Question: I have an android webapp and its using a different format from the other webview clients I've been using. However, it doesn't execute javascript which is needed for the file upload button. The default chrome browser can handle the uploads but the previous webview clients cannot, Thats why I chose to use this project.
I will give you the whole MainAvivity.java file.
'''
import android.Manifest;
import android.annotation.SuppressLint;
import android.annotation.TargetApi;
import android.app.Activity;
import android.app.ActivityManager;
import android.app.Notification;
import android.app.NotificationManager;
import android.app.PendingIntent;
import android.content.ActivityNotFoundException;
import android.content.Context;
import android.content.Intent;
import android.content.pm.PackageManager;
import android.content.res.Configuration;
import android.graphics.Bitmap;
import android.graphics.BitmapFactory;
import android.media.RingtoneManager;
import android.net.Uri;
import android.os.Build;
import android.os.Environment;
import android.os.Handler;
import android.provider.MediaStore;
import android.provider.Settings;
import android.support.annotation.NonNull;
import android.support.v4.app.ActivityCompat;
import android.support.v4.content.ContextCompat;
import android.support.v7.app.AppCompatActivity;
import android.os.Bundle;
import android.support.v7.app.NotificationCompat;
import android.util.Log;
import android.view.KeyEvent;
import android.view.View;
import android.view.WindowManager;
import android.webkit.CookieManager;
import android.webkit.ValueCallback;
import android.webkit.WebChromeClient;
import android.webkit.WebResourceError;
import android.webkit.WebResourceRequest;
import android.webkit.WebSettings;
import android.webkit.WebView;
import android.webkit.WebViewClient;
import android.widget.ProgressBar;
import android.widget.TextView;
import android.widget.Toast;
import java.io.File;
import java.io.IOException;
import java.math.BigInteger;
import java.security.SecureRandom;
import java.text.SimpleDateFormat;
import java.util.Date;
public class MainActivity extends AppCompatActivity {
//Permission variables
static boolean ASWP_JSCRIPT = true; //enable JavaScript for webview
static boolean ASWP_FUPLOAD = true; //upload file from webview
static boolean ASWP_CAMUPLOAD = true; //enable upload from camera for photos
static boolean ASWP_MULFILE = false; //upload multiple files in webview
static boolean ASWP_LOCATION = true; //track GPS locations
static boolean ASWP_RATINGS = true; //show ratings dialog; auto configured, edit method get_rating() for customizations
static boolean ASWP_PBAR = true; //show progress bar in app
static boolean ASWP_ZOOM = false; //zoom in webview
static boolean ASWP_SFORM = false; //save form cache and auto-fill information
static boolean ASWP_OFFLINE = true; //whether the loading webpages are offline or online
static boolean ASWP_EXTURL = true; //open external url with default browser instead of app webview
//Configuration variables
private static String ASWV_URL = "http://example.com"; //complete URL of your website or webpage
private static String ASWV_F_TYPE = "*/*"; //to upload any file type using "*/*"; check file type references for more
public static String ASWV_HOST = aswm_host(ASWV_URL);
//Careful with these variable names if altering
WebView asw_view;
ProgressBar asw_progress;
TextView asw_loading_text;
NotificationManager asw_notification;
Notification asw_notification_new;
private String asw_cam_message;
private ValueCallback<Uri> asw_file_message;
private ValueCallback<Uri[]> asw_file_path;
private final static int asw_file_req = 1;
private final static int loc_perm = 1;
private final static int file_perm = 2;
private SecureRandom random = new SecureRandom();
private static final String TAG = MainActivity.class.getSimpleName();
@Override
protected void onActivityResult(int requestCode, int resultCode, Intent intent) {
super.onActivityResult(requestCode, resultCode, intent);
if (Build.VERSION.SDK_INT >= 21) {
getWindow().addFlags(WindowManager.LayoutParams.FLAG_DRAWS_SYSTEM_BAR_BACKGROUNDS);
getWindow().setStatusBarColor(getResources().getColor(R.color.colorPrimary));
Uri[] results = null;
if (resultCode == Activity.RESULT_OK) {
if (requestCode == asw_file_req) {
if (null == asw_file_path) {
return;
}
if (intent == null) {
if (asw_cam_message != null) {
results = new Uri[]{Uri.parse(asw_cam_message)};
}
} else {
String dataString = intent.getDataString();
if (dataString != null) {
results = new Uri[]{ Uri.parse(dataString) };
}
}
}
}
asw_file_path.onReceiveValue(results);
asw_file_path = null;
} else {
if (requestCode == asw_file_req) {
if (null == asw_file_message) return;
Uri result = intent == null || resultCode != RESULT_OK ? null : intent.getData();
asw_file_message.onReceiveValue(result);
asw_file_message = null;
}
}
}
@SuppressLint({"SetJavaScriptEnabled", "WrongViewCast"})
@Override
protected void onCreate(Bundle savedInstanceState) {
super.onCreate(savedInstanceState);
setContentView(R.layout.activity_main);
if (ASWP_PBAR) {
asw_progress = (ProgressBar) findViewById(R.id.msw_progress);
} else {
findViewById(R.id.msw_progress).setVisibility(View.GONE);
}
asw_loading_text = (TextView) findViewById(R.id.msw_loading_text);
Handler handler = new Handler();
//Launching app rating request
if (ASWP_RATINGS) {
handler.postDelayed(new Runnable() { public void run() { get_rating(); }}, 1000 * 60); //running request after few moments
}
//Getting basic device information
get_info();
//Getting GPS location of device if given permission
get_location();
asw_view = (WebView) findViewById(R.id.msw_view);
//Webview settings; defaults are customized for best performance
WebSettings webSettings = asw_view.getSettings();
if(!ASWP_OFFLINE){
webSettings.setJavaScriptEnabled(ASWP_JSCRIPT);
}
webSettings.setSaveFormData(ASWP_SFORM);
webSettings.setSupportZoom(ASWP_ZOOM);
webSettings.setGeolocationEnabled(ASWP_LOCATION);
webSettings.setAllowFileAccess(true);
webSettings.setAllowFileAccessFromFileURLs(true);
webSettings.setAllowUniversalAccessFromFileURLs(true);
webSettings.setUseWideViewPort(true);
webSettings.setDomStorageEnabled(true);
webSettings.setLayoutAlgorithm(WebSettings.LayoutAlgorithm.NARROW_COLUMNS);
if (Build.VERSION.SDK_INT >= 21) {
getWindow().addFlags(WindowManager.LayoutParams.FLAG_DRAWS_SYSTEM_BAR_BACKGROUNDS);
getWindow().setStatusBarColor(getResources().getColor(R.color.colorPrimaryDark));
asw_view.setLayerType(View.LAYER_TYPE_HARDWARE, null);
webSettings.setMixedContentMode(WebSettings.MIXED_CONTENT_ALWAYS_ALLOW);
} else if (Build.VERSION.SDK_INT >= 19) {
asw_view.setLayerType(View.LAYER_TYPE_HARDWARE, null);
} else if (Build.VERSION.SDK_INT >= 16 && Build.VERSION.SDK_INT < 19) {
asw_view.requestFocus();
asw_view.setLayerType(View.LAYER_TYPE_SOFTWARE, null);
}
asw_view.setVerticalScrollBarEnabled(false);
asw_view.setWebViewClient(new Callback());
//Rendering the default URL
aswm_view(ASWV_URL, false);
asw_view.setWebChromeClient(new WebChromeClient() {
//Handling input[type="file"] requests for android API 16+
public void openFileChooser(ValueCallback<Uri> uploadMsg, String acceptType, String capture){
if(ASWP_FUPLOAD) {
asw_file_message = uploadMsg;
Intent i = new Intent(Intent.ACTION_GET_CONTENT);
i.addCategory(Intent.CATEGORY_OPENABLE);
i.setType(ASWV_F_TYPE);
startActivityForResult(Intent.createChooser(i, "File Chooser"), asw_file_req);
}
}
//Handling input[type="file"] requests for android API 21+
public boolean onShowFileChooser(WebView webView, ValueCallback<Uri[]> filePathCallback,WebChromeClient.FileChooserParams fileChooserParams){
get_file();
if(ASWP_FUPLOAD) {
if (asw_file_path != null) {
asw_file_path.onReceiveValue(null);
}
asw_file_path = filePathCallback;
Intent contentSelectionIntent = new Intent(Intent.ACTION_GET_CONTENT);
contentSelectionIntent.addCategory(Intent.CATEGORY_OPENABLE);
contentSelectionIntent.setType(ASWV_F_TYPE);
Intent[] intentArray;
if (ASWP_CAMUPLOAD) {
Intent takePictureIntent = new Intent(MediaStore.ACTION_IMAGE_CAPTURE);
if (takePictureIntent.resolveActivity(MainActivity.this.getPackageManager()) != null) {
File photoFile = null;
try {
photoFile = create_image();
takePictureIntent.putExtra("PhotoPath", asw_cam_message);
} catch (IOException ex) {
Log.e(TAG, "Image file creation failed", ex);
}
if (photoFile != null) {
asw_cam_message = "file:" + photoFile.getAbsolutePath();
takePictureIntent.putExtra(MediaStore.EXTRA_OUTPUT, Uri.fromFile(photoFile));
} else {
takePictureIntent = null;
}
}
if (takePictureIntent != null) {
intentArray = new Intent[]{takePictureIntent};
} else {
intentArray = new Intent[0];
}
} else {
intentArray = new Intent[0];
}
Intent chooserIntent = new Intent(Intent.ACTION_CHOOSER);
chooserIntent.putExtra(Intent.EXTRA_INTENT, contentSelectionIntent);
chooserIntent.putExtra(Intent.EXTRA_TITLE, "File Chooser");
chooserIntent.putExtra(Intent.EXTRA_INITIAL_INTENTS, intentArray);
startActivityForResult(chooserIntent, asw_file_req);
}
return true;
}
//Getting webview rendering progress
@Override
public void onProgressChanged(WebView view, int p) {
if (ASWP_PBAR) {
asw_progress.setProgress(p);
if (p == 100) {
asw_progress.setProgress(0);
}
}
}
});
if (getIntent().getData() != null) {
String path = getIntent().getDataString();
/*
If you want to check or use specific directories or schemes or hosts
Uri data = getIntent().getData();
String scheme = data.getScheme();
String host = data.getHost();
List<String> pr = data.getPathSegments();
String param1 = pr.get(0);
*/
aswm_view(path, false);
}
}
@Override
public void onResume() {
super.onResume();
//Coloring the "recent apps" tab header; doing it onResume, as an insurance
if (Build.VERSION.SDK_INT >= 23) {
Bitmap bm = BitmapFactory.decodeResource(getResources(), R.mipmap.ic_launcher);
ActivityManager.TaskDescription taskDesc = null;
taskDesc = new ActivityManager.TaskDescription(getString(R.string.app_name), bm, getColor(R.color.colorPrimary));
MainActivity.this.setTaskDescription(taskDesc);
}
get_location();
}
//Setting activity layout visibility
private class Callback extends WebViewClient {
public void onPageStarted(WebView view, String url, Bitmap favicon) {
get_location();
}
public void onPageFinished(WebView view, String url) {
findViewById(R.id.msw_welcome).setVisibility(View.GONE);
findViewById(R.id.msw_view).setVisibility(View.VISIBLE);
}
//For android below API 23
@SuppressWarnings("deprecation")
@Override
public void onReceivedError(WebView view, int errorCode, String description, String failingUrl) {
Toast.makeText(getApplicationContext(), "Something Went Wrong!", Toast.LENGTH_SHORT).show();
aswm_view("file:///android_res/raw/error.html", false);
}
@Override
public void onReceivedError(WebView view, WebResourceRequest request, WebResourceError error) {
Toast.makeText(getApplicationContext(), "Something Went Wrong!", Toast.LENGTH_SHORT).show();
aswm_view("file:///android_res/raw/error.html", false);
}
//Overriding webview URLs
@SuppressWarnings("deprecation")
@Override
public boolean shouldOverrideUrlLoading(WebView view, String url) {
return url_actions(view, url);
}
//Overriding webview URLs for API 23+ [suggested by github.com/JakePou]
@TargetApi(Build.VERSION_CODES.N)
@Override
public boolean shouldOverrideUrlLoading(WebView view, WebResourceRequest request) {
return url_actions(view, request.getUrl().toString());
}
}
//Random ID creation function to help get fresh cache every-time webview reloaded
public String random_id() {
return new BigInteger(130, random).toString(32);
}
//Opening URLs inside webview with request
void aswm_view(String url, Boolean tab) {
if (tab) {
Intent intent = new Intent(Intent.ACTION_VIEW);
intent.setData(Uri.parse(url));
startActivity(intent);
} else {
asw_view.loadUrl(url+"?rid="+random_id());
}
}
//Actions based on shouldOverrideUrlLoading
public boolean url_actions(WebView view, String url){
boolean a = true;
//Show toast error if not connected to the network
if (!ASWP_OFFLINE && !DetectConnection.isInternetAvailable(MainActivity.this)) {
Toast.makeText(getApplicationContext(), "Please check your Network Connection!", Toast.LENGTH_SHORT).show();
//Use this in a hyperlink to redirect back to default URL :: href="refresh:android"
} else if (url.startsWith("refresh:")) {
aswm_view(ASWV_URL, false);
//Use this in a hyperlink to launch default phone dialer for specific number :: href="tel:<PHONE>"
} else if (url.startsWith("tel:")) {
Intent intent = new Intent(Intent.ACTION_DIAL, Uri.parse(url));
startActivity(intent);
//Use this to open your apps page on google play store app :: href="rate:android"
} else if (url.startsWith("rate:")) {
final String app_package = getPackageName(); //requesting app package name from Context or Activity object
try {
startActivity(new Intent(Intent.ACTION_VIEW, Uri.parse("market://details?id=" + app_package)));
} catch (ActivityNotFoundException anfe) {
startActivity(new Intent(Intent.ACTION_VIEW, Uri.parse("https://play.google.com/store/apps/details?id=" + app_package)));
}
//Sharing content from your webview to external apps :: href="share:URL" and remember to place the URL you want to share after share:___
} else if (url.startsWith("share:")) {
Intent intent = new Intent(Intent.ACTION_SEND);
intent.setType("text/plain");
intent.putExtra(Intent.EXTRA_SUBJECT, view.getTitle());
intent.putExtra(Intent.EXTRA_TEXT, view.getTitle()+"
Visit: "+(Uri.parse(url).toString()).replace("share:",""));
startActivity(Intent.createChooser(intent, "Share with your Friends"));
//Use this in a hyperlink to exit your app :: href="exit:android"
} else if (url.startsWith("exit:")) {
Intent intent = new Intent(Intent.ACTION_MAIN);
intent.addCategory(Intent.CATEGORY_HOME);
intent.setFlags(Intent.FLAG_ACTIVITY_NEW_TASK);
startActivity(intent);
//Opening external URLs in android default web browser
} else if (ASWP_EXTURL && aswm_host(ASWV_URL)!=ASWV_HOST) {
aswm_view(url,true);
} else {
a = false;
}
return a;
}
//Getting host name
public static String aswm_host(String url){
if (url == null || url.length() == 0) {
return "";
}
int dslash = url.indexOf("//");
if (dslash == -1) {
dslash = 0;
} else {
dslash += 2;
}
int end = url.indexOf('/', dslash);
end = end >= 0 ? end : url.length();
int port = url.indexOf(':', dslash);
end = (port > 0 && port < end) ? port : end;
Log.w("URL Host: ",url.substring(dslash, end));
return url.substring(dslash, end);
}
//Getting device basic information
public void get_info(){
CookieManager cookieManager = CookieManager.getInstance();
cookieManager.setAcceptCookie(true);
cookieManager.setCookie(ASWV_URL, "DEVICE=android");
cookieManager.setCookie(ASWV_URL, "DEV_API=" + Build.VERSION.SDK_INT);
}
//Checking permission for storage and camera for writing and uploading images
public void get_file(){
String[] perms = {Manifest.permission.WRITE_EXTERNAL_STORAGE, Manifest.permission.CAMERA};
//Checking for storage permission to write images for upload
if (ASWP_FUPLOAD && ASWP_CAMUPLOAD && !check_permission(2) && !check_permission(3)) {
ActivityCompat.requestPermissions(MainActivity.this, perms, file_perm);
//Checking for WRITE_EXTERNAL_STORAGE permission
} else if (ASWP_FUPLOAD && !check_permission(2)) {
ActivityCompat.requestPermissions(MainActivity.this, new String[]{Manifest.permission.WRITE_EXTERNAL_STORAGE}, file_perm);
//Checking for CAMERA permissions
} else if (ASWP_CAMUPLOAD && !check_permission(3)) {
ActivityCompat.requestPermissions(MainActivity.this, new String[]{Manifest.permission.CAMERA}, file_perm);
}
}
//Using cookies to update user locations
public void get_location(){
CookieManager cookieManager = CookieManager.getInstance();
cookieManager.setAcceptCookie(true);
if(ASWP_LOCATION) {
//Checking for location permissions
if (Build.VERSION.SDK_INT >= 23 && !check_permission(1)) {
ActivityCompat.requestPermissions(MainActivity.this, new String[]{Manifest.permission.ACCESS_FINE_LOCATION}, loc_perm);
show_notification(2, 2);
} else {
GPSTrack gps;
gps = new GPSTrack(MainActivity.this);
double latitude = gps.getLatitude();
double longitude = gps.getLongitude();
if (gps.canGetLocation()) {
if (latitude != 0 || longitude != 0) {
cookieManager.setCookie(ASWV_URL, "lat=" + latitude);
cookieManager.setCookie(ASWV_URL, "long=" + longitude);
//Log.w("New Updated Location:", latitude + "," + longitude); //enable to test dummy latitude and longitude
} else {
Log.w("New Updated Location:", "NULL");
}
} else {
show_notification(1, 1);
Log.w("New Updated Location:", "FAIL");
}
}
}
}
//Checking if particular permission is given or not
public boolean check_permission(int permission){
switch(permission){
case 1:
return ContextCompat.checkSelfPermission(this, Manifest.permission.ACCESS_FINE_LOCATION) == PackageManager.PERMISSION_GRANTED;
case 2:
return ContextCompat.checkSelfPermission(this, Manifest.permission.WRITE_EXTERNAL_STORAGE) == PackageManager.PERMISSION_GRANTED;
case 3:
return ContextCompat.checkSelfPermission(this, Manifest.permission.CAMERA) == PackageManager.PERMISSION_GRANTED;
}
return false;
}
//Creating image file for upload
private File create_image() throws IOException {
@SuppressLint("SimpleDateFormat")
String file_name = new SimpleDateFormat("yyyy_mm_ss").format(new Date());
String new_name = "file_"+file_name+"_";
File sd_directory = Environment.getExternalStoragePublicDirectory(Environment.DIRECTORY_PICTURES);
return File.createTempFile(new_name, ".jpg", sd_directory);
}
//Launching app rating dialoge [developed by github.com/hotchemi]
public void get_rating() {
if (DetectConnection.isInternetAvailable(MainActivity.this)) {
AppRate.with(this)
.setStoreType(StoreType.GOOGLEPLAY) //default is Google Play, other option is Amazon App Store
.setInstallDays(3) //after how many days would you like to show the dialoge
.setLaunchTimes(10) //overall request launch times being ignored
.setRemindInterval(2) //reminding users to rate after days interval
.setTitle(R.string.rate_dialog_title)
.setMessage(R.string.rate_dialog_message)
.setTextLater(R.string.rate_dialog_cancel)
.setTextNever(R.string.rate_dialog_no)
.setTextRateNow(R.string.rate_dialog_ok)
.monitor();
AppRate.showRateDialogIfMeetsConditions(this);
}
//for more customizations, edit AppRate and DialogOptions
}
//Creating custom notifications with IDs
public void show_notification(int type, int id) {
long when = System.currentTimeMillis();
asw_notification = (NotificationManager) MainActivity.this.getSystemService(Context.NOTIFICATION_SERVICE);
Intent i = new Intent();
if (type == 1) {
i.setClass(MainActivity.this, MainActivity.class);
} else if (type == 2) {
i.setAction(Settings.ACTION_LOCATION_SOURCE_SETTINGS);
} else {
i.setAction(Settings.ACTION_APPLICATION_DETAILS_SETTINGS);
i.addCategory(Intent.CATEGORY_DEFAULT);
i.setData(Uri.parse("package:" + MainActivity.this.getPackageName()));
i.addFlags(Intent.FLAG_ACTIVITY_NEW_TASK);
i.addFlags(Intent.FLAG_ACTIVITY_NO_HISTORY);
i.addFlags(Intent.FLAG_ACTIVITY_EXCLUDE_FROM_RECENTS);
}
i.setFlags(Intent.FLAG_ACTIVITY_CLEAR_TOP);
PendingIntent pendingIntent = PendingIntent.getActivity(MainActivity.this, 0, i, PendingIntent.FLAG_UPDATE_CURRENT);
Uri alarmSound = RingtoneManager.getDefaultUri(RingtoneManager.TYPE_NOTIFICATION);
NotificationCompat.Builder builder = (NotificationCompat.Builder) new NotificationCompat.Builder(MainActivity.this);
switch(type){
case 1:
builder.setTicker(getString(R.string.app_name));
builder.setContentTitle(getString(R.string.loc_fail));
builder.setContentText(getString(R.string.loc_fail_text));
builder.setStyle(new NotificationCompat.BigTextStyle().bigText(getString(R.string.loc_fail_more)));
builder.setVibrate(new long[]{350,350,350,350,350});
builder.setSmallIcon(R.mipmap.ic_launcher);
break;
case 2:
builder.setTicker(getString(R.string.app_name));
builder.setContentTitle(getString(R.string.app_name));
builder.setContentText(getString(R.string.loc_perm_text));
builder.setStyle(new NotificationCompat.BigTextStyle().bigText(getString(R.string.loc_perm_more)));
builder.setVibrate(new long[]{350, 700, 350, 700, 350});
builder.setSound(alarmSound);
builder.setSmallIcon(R.mipmap.ic_launcher);
break;
}
builder.setOngoing(false);
builder.setAutoCancel(true);
builder.setContentIntent(pendingIntent);
builder.setWhen(when);
builder.setContentIntent(pendingIntent);
asw_notification_new = builder.getNotification();
asw_notification.notify(id, asw_notification_new);
}
//Checking if users allowed the requested permissions or not
@Override
public void onRequestPermissionsResult(int requestCode, @NonNull String permissions[], @NonNull int[] grantResults){
switch (requestCode){
case 1: {
if(grantResults.length > 0 && grantResults[0] == PackageManager.PERMISSION_GRANTED){
get_location();
}else{
show_notification(2, 2);
Toast.makeText(MainActivity.this, R.string.loc_req, Toast.LENGTH_LONG).show();
}
}
}
}
//Action on back key tap/click
@Override
public boolean onKeyDown(int keyCode, @NonNull KeyEvent event) {
if (event.getAction() == KeyEvent.ACTION_DOWN) {
switch (keyCode) {
case KeyEvent.KEYCODE_BACK:
if (asw_view.canGoBack()) {
asw_view.goBack();
} else {
finish();
}
return true;
}
}
return super.onKeyDown(keyCode, event);
}
@Override
protected void onStart() {
super.onStart();
}
@Override
protected void onStop() {
super.onStop();
}
@Override
public void onConfigurationChanged(Configuration newConfig) {
super.onConfigurationChanged(newConfig);
}
@Override
protected void onSaveInstanceState(Bundle outState ){
super.onSaveInstanceState(outState);
asw_view.saveState(outState);
}
@Override
protected void onRestoreInstanceState(Bundle savedInstanceState){
super.onRestoreInstanceState(savedInstanceState);
asw_view.restoreState(savedInstanceState);
}
}
'''
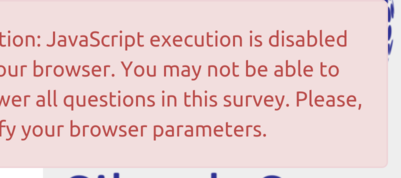
Answer: This is a full solution for all android versions, I had a hard time with this too.
'''
public class MyWb extends Activity {
/** Called when the activity is first created. */
WebView web;
ProgressBar progressBar;
private ValueCallback<Uri> mUploadMessage;
private final static int FILECHOOSER_RESULTCODE=1;
@Override
protected void onActivityResult(int requestCode, int resultCode,
Intent intent) {
if(requestCode==FILECHOOSER_RESULTCODE)
{
if (null == mUploadMessage) return;
Uri result = intent == null || resultCode != RESULT_OK ? null
: intent.getData();
mUploadMessage.onReceiveValue(result);
mUploadMessage = null;
}
}
@Override
public void onCreate(Bundle savedInstanceState) {
super.onCreate(savedInstanceState);
setContentView(R.layout.main);
web = (WebView) findViewById(R.id.webview01);
progressBar = (ProgressBar) findViewById(R.id.progressBar1);
web = new WebView(this);
web.getSettings().setJavaScriptEnabled(true);
web.loadUrl("http://www.script-tutorials.com/demos/199/index.html");
web.setWebViewClient(new myWebClient());
web.setWebChromeClient(new WebChromeClient()
{
//The undocumented magic method override
//Eclipse will swear at you if you try to put @Override here
// For Android 3.0+
public void openFileChooser(ValueCallback<Uri> uploadMsg) {
mUploadMessage = uploadMsg;
Intent i = new Intent(Intent.ACTION_GET_CONTENT);
i.addCategory(Intent.CATEGORY_OPENABLE);
i.setType("image/*");
MyWb.this.startActivityForResult(Intent.createChooser(i,"File Chooser"), FILECHOOSER_RESULTCODE);
}
// For Android 3.0+
public void openFileChooser( ValueCallback uploadMsg, String acceptType ) {
mUploadMessage = uploadMsg;
Intent i = new Intent(Intent.ACTION_GET_CONTENT);
i.addCategory(Intent.CATEGORY_OPENABLE);
i.setType("*/*");
MyWb.this.startActivityForResult(
Intent.createChooser(i, "File Browser"),
FILECHOOSER_RESULTCODE);
}
//For Android 4.1
public void openFileChooser(ValueCallback<Uri> uploadMsg, String acceptType, String capture){
mUploadMessage = uploadMsg;
Intent i = new Intent(Intent.ACTION_GET_CONTENT);
i.addCategory(Intent.CATEGORY_OPENABLE);
i.setType("image/*");
MyWb.this.startActivityForResult( Intent.createChooser( i, "File Chooser" ), MyWb.FILECHOOSER_RESULTCODE );
}
});
setContentView(web);
}
public class myWebClient extends WebViewClient
{
@Override
public void onPageStarted(WebView view, String url, Bitmap favicon) {
// TODO Auto-generated method stub
super.onPageStarted(view, url, favicon);
}
@Override
public boolean shouldOverrideUrlLoading(WebView view, String url) {
// TODO Auto-generated method stub
view.loadUrl(url);
return true;
}
@Override
public void onPageFinished(WebView view, String url) {
// TODO Auto-generated method stub
super.onPageFinished(view, url);
progressBar.setVisibility(View.GONE);
}
}
//flipscreen not loading again
@Override
public void onConfigurationChanged(Configuration newConfig){
super.onConfigurationChanged(newConfig);
}
// To handle "Back" key press event for WebView to go back to previous screen.
/*@Override
public boolean onKeyDown(int keyCode, KeyEvent event)
{
if ((keyCode == KeyEvent.KEYCODE_BACK) && web.canGoBack()) {
web.goBack();
return true;
}
return super.onKeyDown(keyCode, event);
}*/
}
'''
Also I want to add that the "upload page" like the one in this example, wont work on < 4 versions, since it has an image preview feature, if you want to make it work use a simple php upload without preview.
Update:
Please find the solution for lollipop devices <URL>
Update 2:
Found complete solution for all android devices including <URL> here see its github project for more.